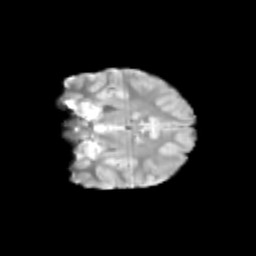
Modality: T2w
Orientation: coronal
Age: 10
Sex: female
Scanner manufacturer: siemens
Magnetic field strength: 3 T
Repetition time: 3.8 s
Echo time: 0.07 s